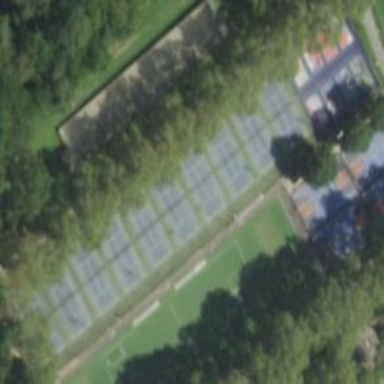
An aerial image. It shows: Sports center with tennis court enclosed by fence.